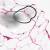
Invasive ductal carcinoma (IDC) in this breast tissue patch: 0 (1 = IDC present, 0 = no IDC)